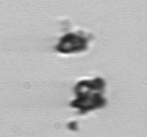
Label: Thalassiosira_TAG_external_detritus